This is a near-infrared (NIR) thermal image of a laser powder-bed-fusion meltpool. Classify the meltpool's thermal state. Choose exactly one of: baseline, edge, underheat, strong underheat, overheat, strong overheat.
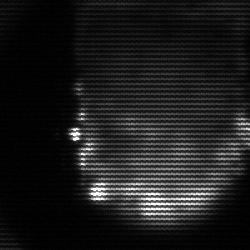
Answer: baseline